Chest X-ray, PA view. Patient: 38 years old, sex M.
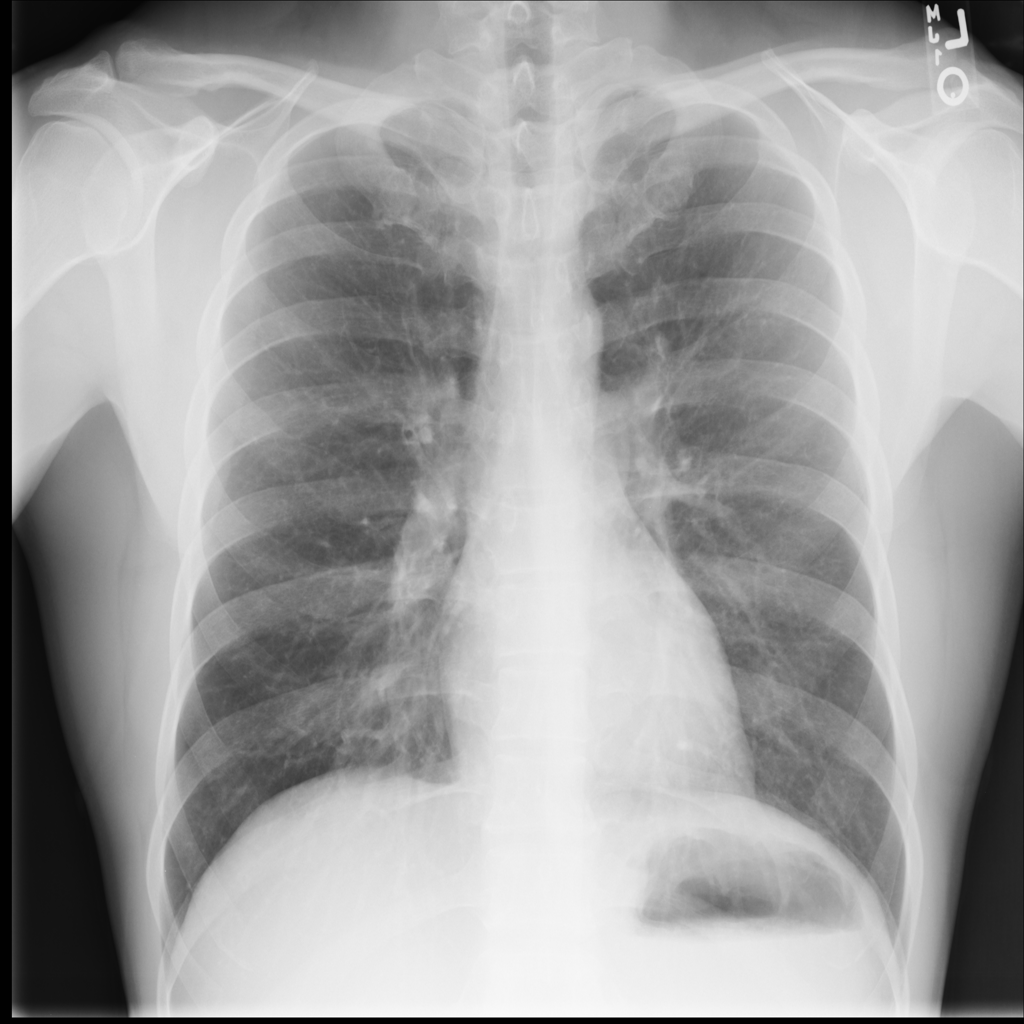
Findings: No Finding